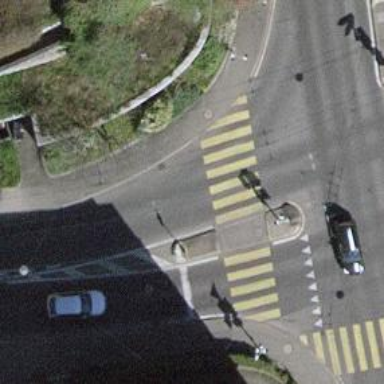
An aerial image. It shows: Road crossing with traffic signals and central island.